Question: I have tabbar of fragment and I need MenuItem for each fragment.

if I show fragment1 have menuItem1,
if I show fgrament2 have menuItem2.
Any idea? I hope that somebody help me.
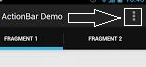
Answer: Set 'Flags' for each 'Fragment' and according to the flag you can inflate the Menus you want with the help of 'onPrepareOptionsMenu(Menu menu)' method,,